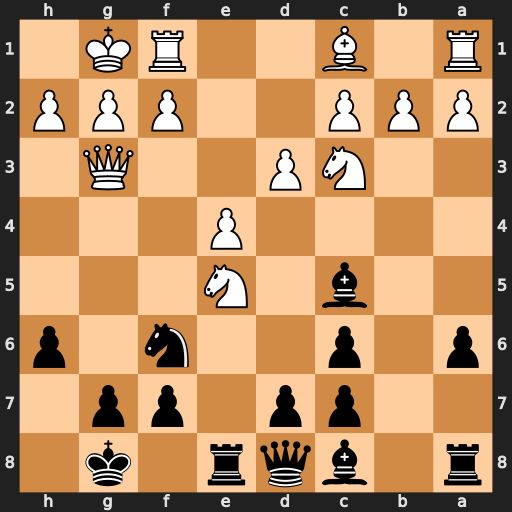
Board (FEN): r1bqr1k1/2pp1pp1/p1p2n1p/2b1N3/4P3/2NP2Q1/PPP2PPP/R1B2RK1
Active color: b
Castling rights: -
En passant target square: -
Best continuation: Nh5 Qf3 Rxe5